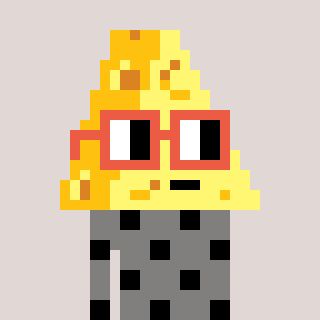
a pixel art character with square orange glasses, a cheese-shaped head and a bluegrey-colored body on a warm background